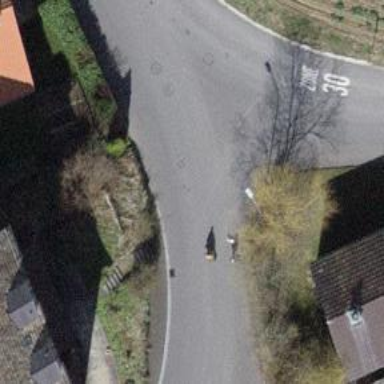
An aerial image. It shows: Residential road with asphalt surface and no sidewalk.